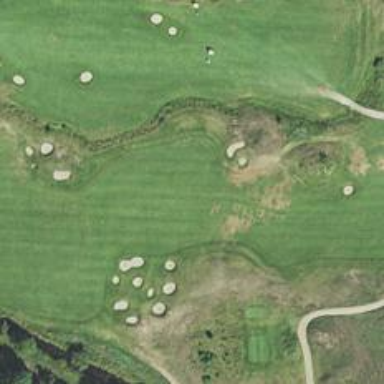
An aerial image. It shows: Golf hole.